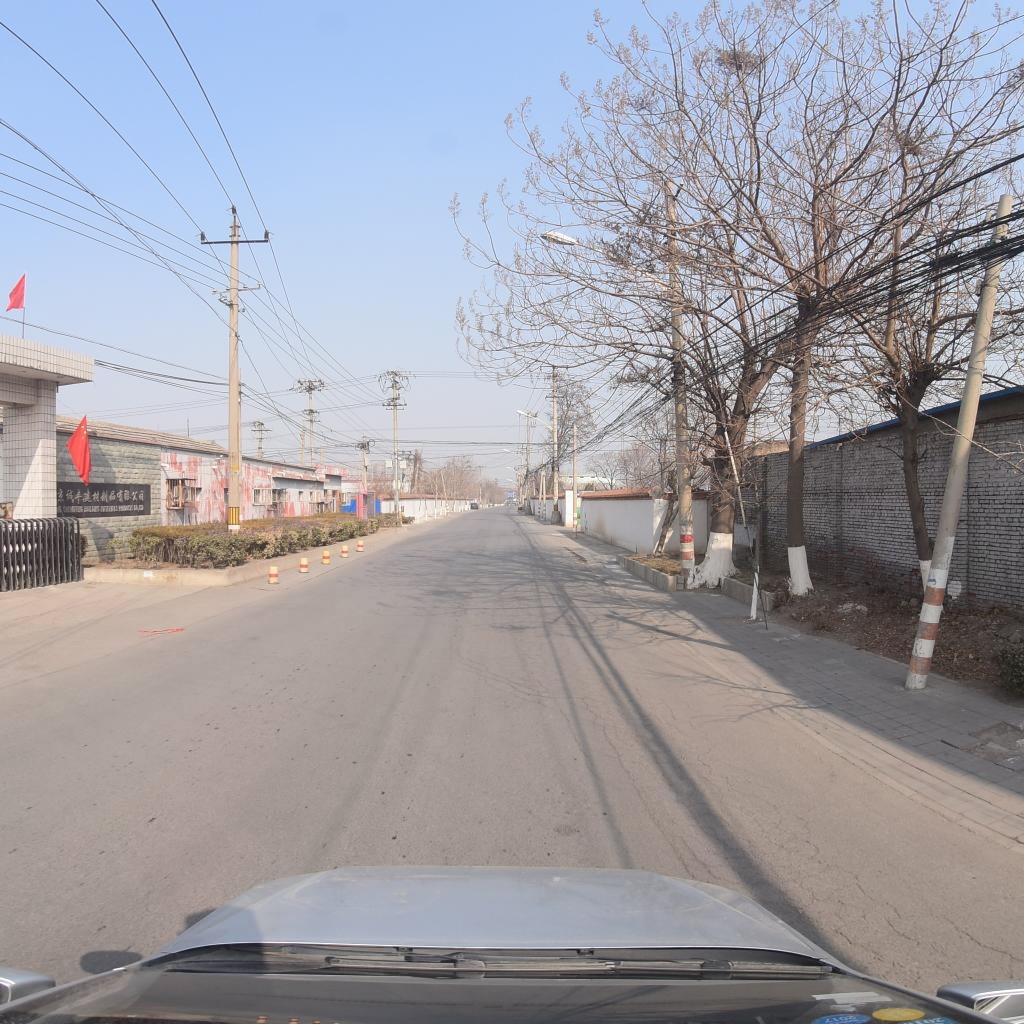
Region: Fengtai
Road damage annotations: alligator crack